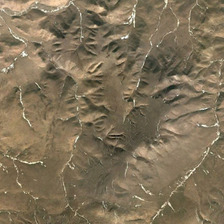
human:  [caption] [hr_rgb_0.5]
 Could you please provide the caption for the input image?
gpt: some white snows are on top of khaki mountains .

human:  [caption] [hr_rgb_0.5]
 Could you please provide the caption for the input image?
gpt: some white snows are on top of khaki mountains .

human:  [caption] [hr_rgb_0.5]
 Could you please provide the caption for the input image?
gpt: some white snows are on top of khaki mountains .

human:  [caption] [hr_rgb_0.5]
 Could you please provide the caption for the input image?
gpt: some white snows are on top of khaki mountains .

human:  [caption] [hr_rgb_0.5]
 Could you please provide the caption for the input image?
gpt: some white snows are on top of khaki mountains .